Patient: sex F, age 41
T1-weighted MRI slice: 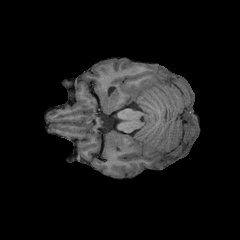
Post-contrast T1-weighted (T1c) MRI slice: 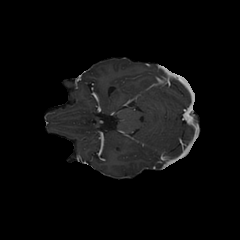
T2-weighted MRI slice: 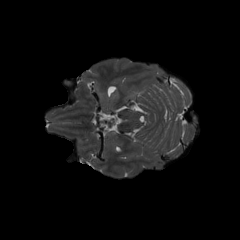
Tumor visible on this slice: yes
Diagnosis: Glioblastoma, IDH-wildtype
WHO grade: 4